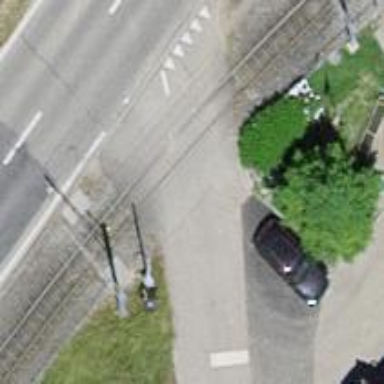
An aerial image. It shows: Level crossing along the railway.